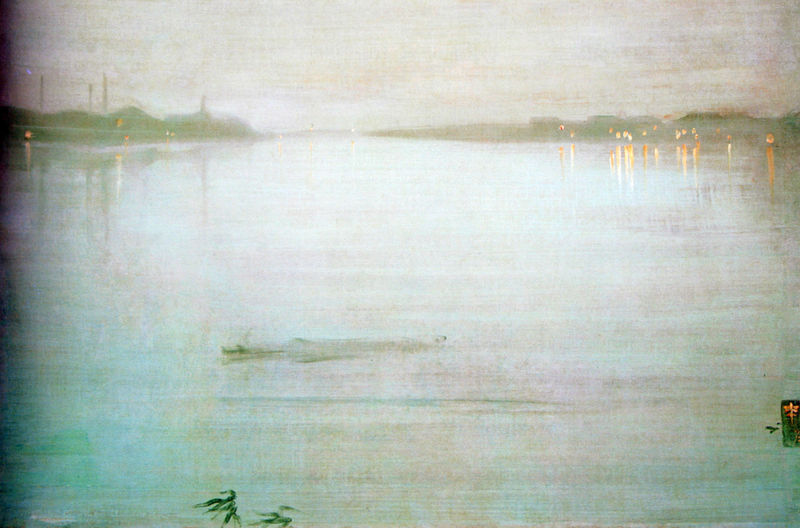
Titel: Nocturne: Blue and Silver - Cremorne Lights
Künstler: James McNeill Whistler
Standort: London
Institution: Tate Gallery
Schlagwörter: blau, himmel, meer, wasser, wolken, fluss, gelb, grün, landschaft, see, stadt, teich, ufer, abend, blume, blumen, braun, grau, hintergrund, licht, lichter, orange, weiss, blüte, gebäude, gras, haus, rot, leiche, spiegel, dämmerung, ferne, gräser, horizont, häuser, hügel, morgen, schilf, spiegelung, weite, zweige, flach, gewässer, pastos, land, gold, pflanzen, rosa, boot, boote, schornstein, turm, küste, wellen, ruhe, berge, gebirge, dorf, schornsteine, dunst, nebel, violett, hafen, industrie, mündung, pastös, tau, turner, impressionistisch, monet, maler, spiegeln, glatt, japanisch, still, reflexion, impression, regen, türme, algen, schwimmen, künstler, verschwommen, lichtflecken, krokodil, bambus, festland, turme, speigelung, ätherisch, whistler, seetang, lichte, tang, ruskin, japanismus, wasser stadt, malter, wassere, speigeln